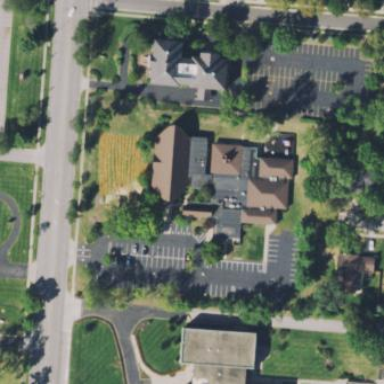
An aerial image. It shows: Building serving as place of worship.